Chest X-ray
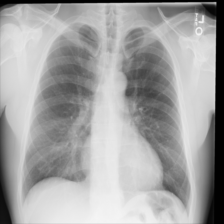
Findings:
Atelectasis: negative
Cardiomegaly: negative
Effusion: negative
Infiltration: negative
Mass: negative
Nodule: negative
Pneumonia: negative
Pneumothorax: negative
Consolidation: negative
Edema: negative
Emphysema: negative
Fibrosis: negative
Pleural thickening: negative
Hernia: negative